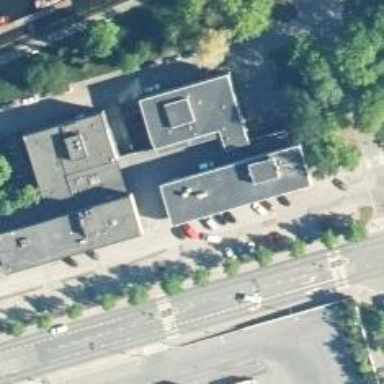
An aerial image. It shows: Government office.